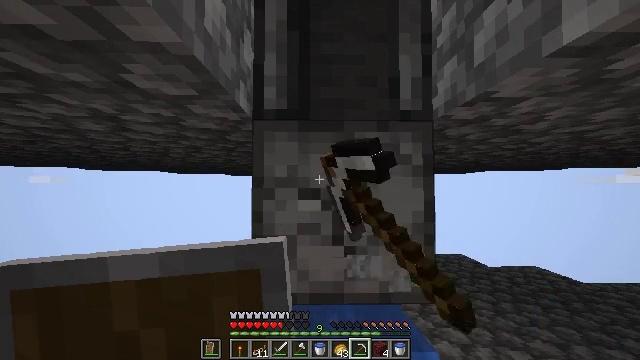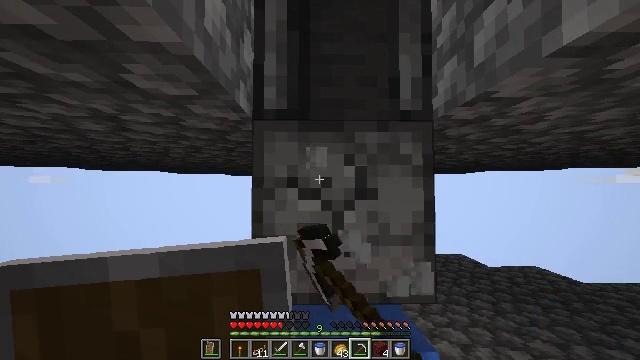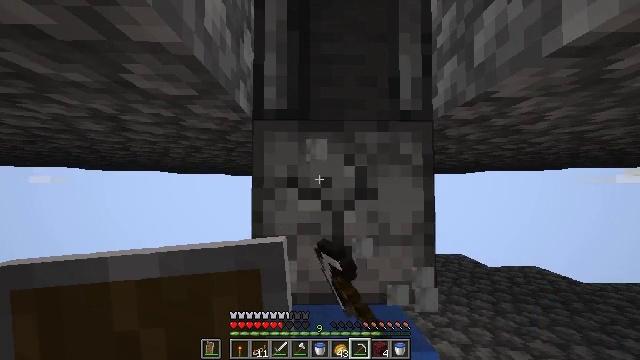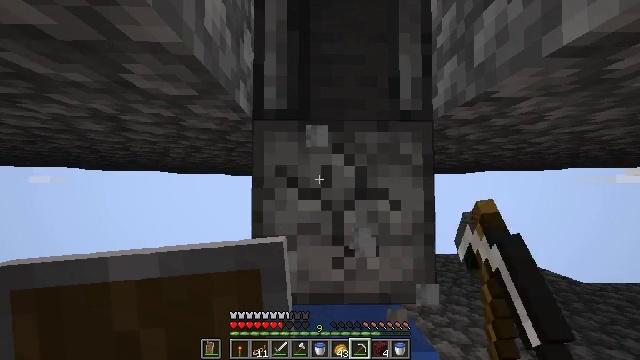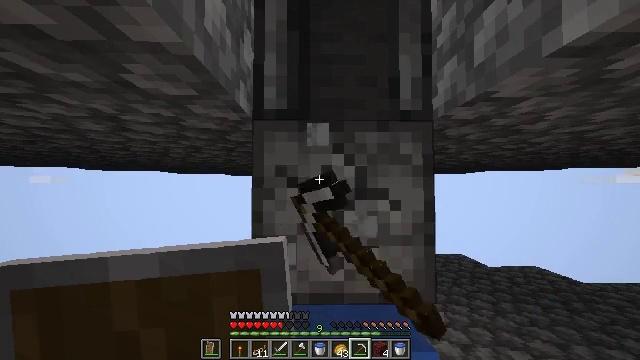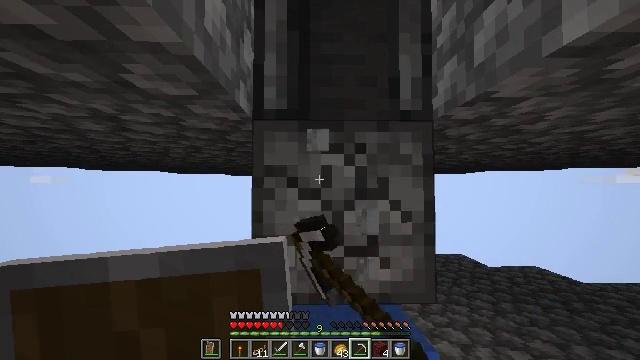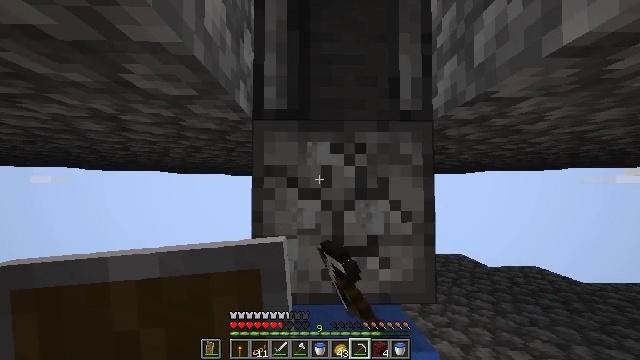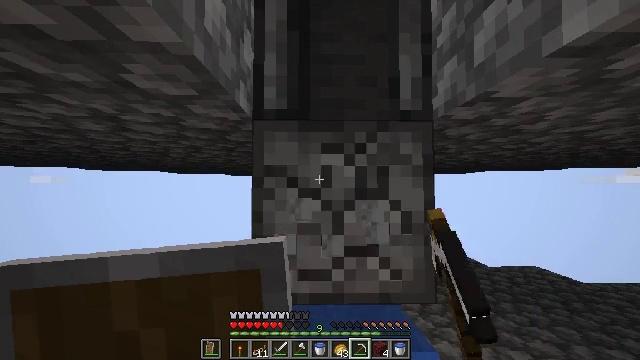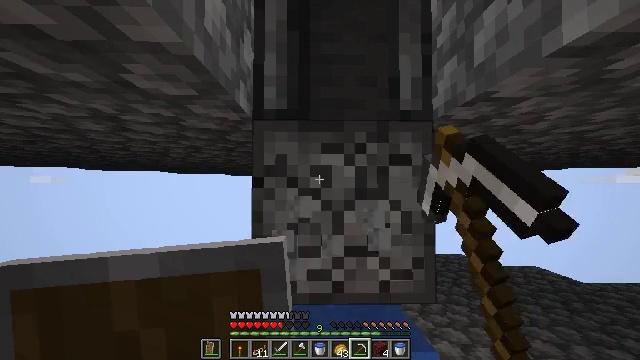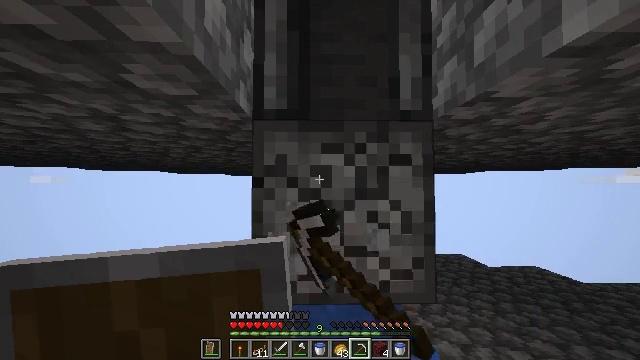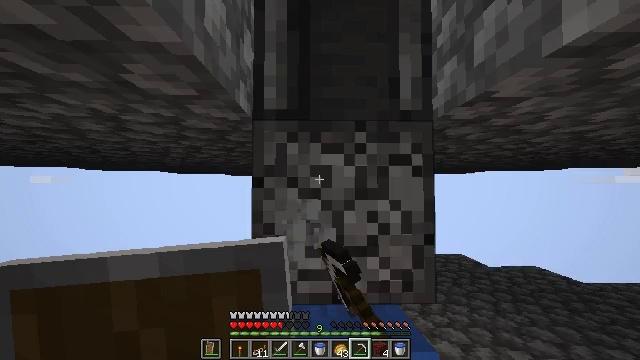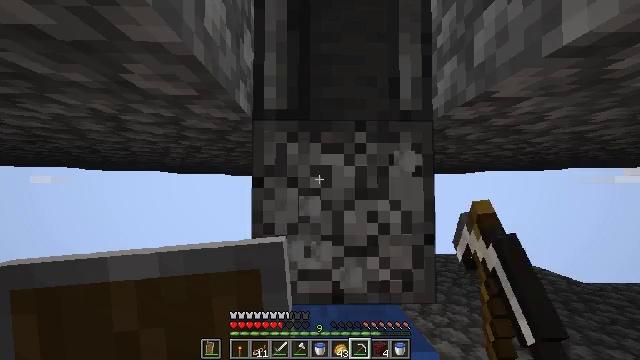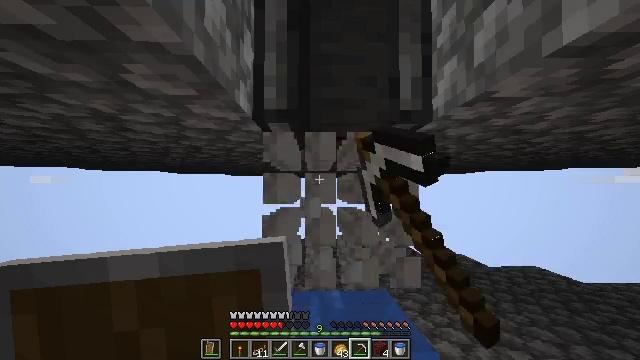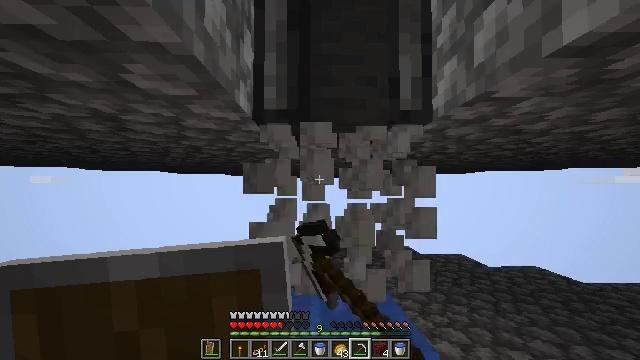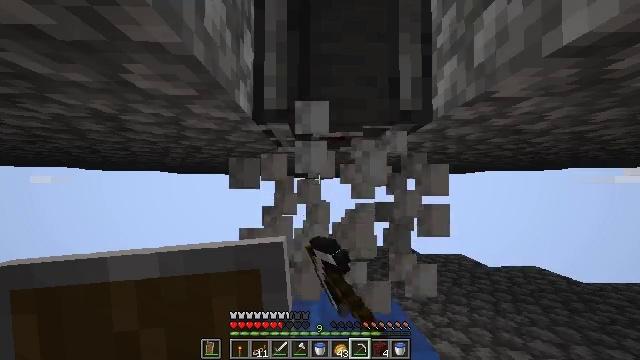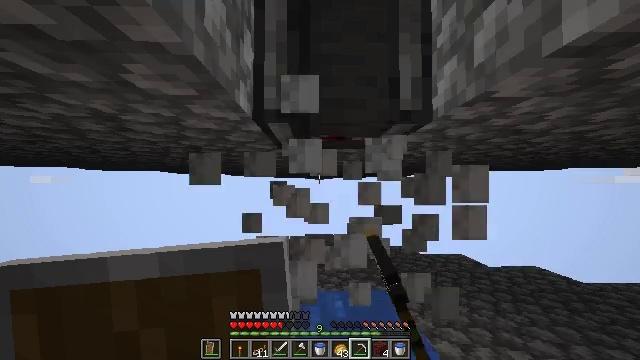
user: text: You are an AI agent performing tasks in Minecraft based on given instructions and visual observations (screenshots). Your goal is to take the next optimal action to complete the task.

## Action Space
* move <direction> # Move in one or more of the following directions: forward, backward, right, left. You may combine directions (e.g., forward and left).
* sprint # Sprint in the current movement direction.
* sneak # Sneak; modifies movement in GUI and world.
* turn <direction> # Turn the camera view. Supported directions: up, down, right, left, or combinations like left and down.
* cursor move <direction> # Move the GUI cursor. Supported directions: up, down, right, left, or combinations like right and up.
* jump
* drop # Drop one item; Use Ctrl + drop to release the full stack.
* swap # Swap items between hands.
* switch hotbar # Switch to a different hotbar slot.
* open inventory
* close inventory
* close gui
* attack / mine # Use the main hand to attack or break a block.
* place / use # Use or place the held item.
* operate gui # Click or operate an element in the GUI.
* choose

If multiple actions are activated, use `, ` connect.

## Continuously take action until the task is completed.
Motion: motion action
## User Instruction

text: Mine the dispenser.
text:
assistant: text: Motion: attack / mine
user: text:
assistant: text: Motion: attack / mine
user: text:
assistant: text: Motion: attack / mine
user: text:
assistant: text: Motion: attack / mine
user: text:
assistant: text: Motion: attack / mine
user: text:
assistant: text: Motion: attack / mine
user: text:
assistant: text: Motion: attack / mine
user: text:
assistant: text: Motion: attack / mine
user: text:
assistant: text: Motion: attack / mine
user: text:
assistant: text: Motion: attack / mine
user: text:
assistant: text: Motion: attack / mine
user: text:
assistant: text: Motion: attack / mine
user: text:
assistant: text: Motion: attack / mine
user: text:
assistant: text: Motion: attack / mine
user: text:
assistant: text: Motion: attack / mine
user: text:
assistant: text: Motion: attack / mine
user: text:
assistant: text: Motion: attack / mine